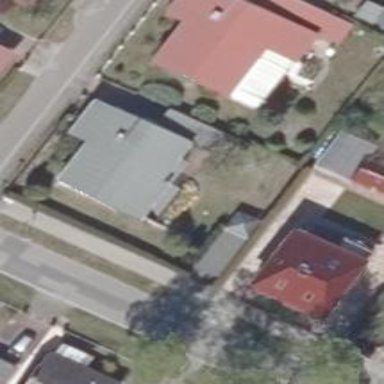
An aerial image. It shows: Part of building.